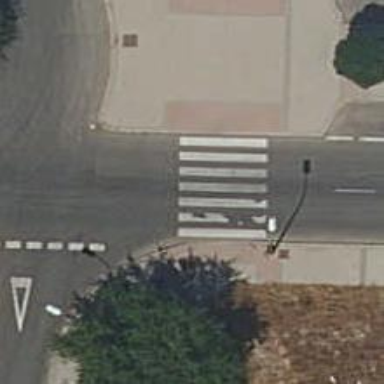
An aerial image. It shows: Zebra crossing on footway.